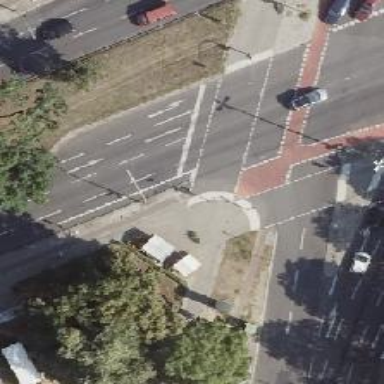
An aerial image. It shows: Primary highway with asphalt surface. There is cycle track on the right.